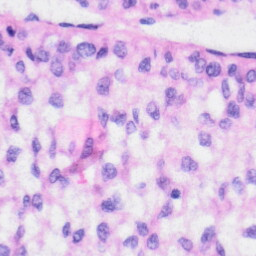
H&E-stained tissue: Liver